Interaction volume radius: 5 \u00c5
Interaction volume height: 15 \u00c5
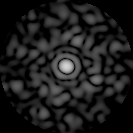
Disorder parameter: 0.8124